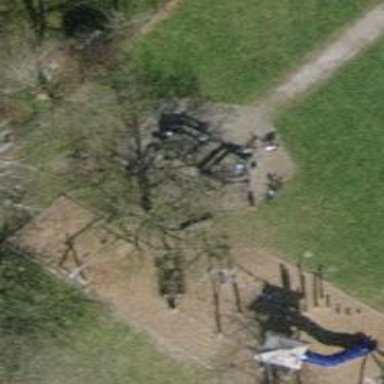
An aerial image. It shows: Picnic table located in leisure land area.